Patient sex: M
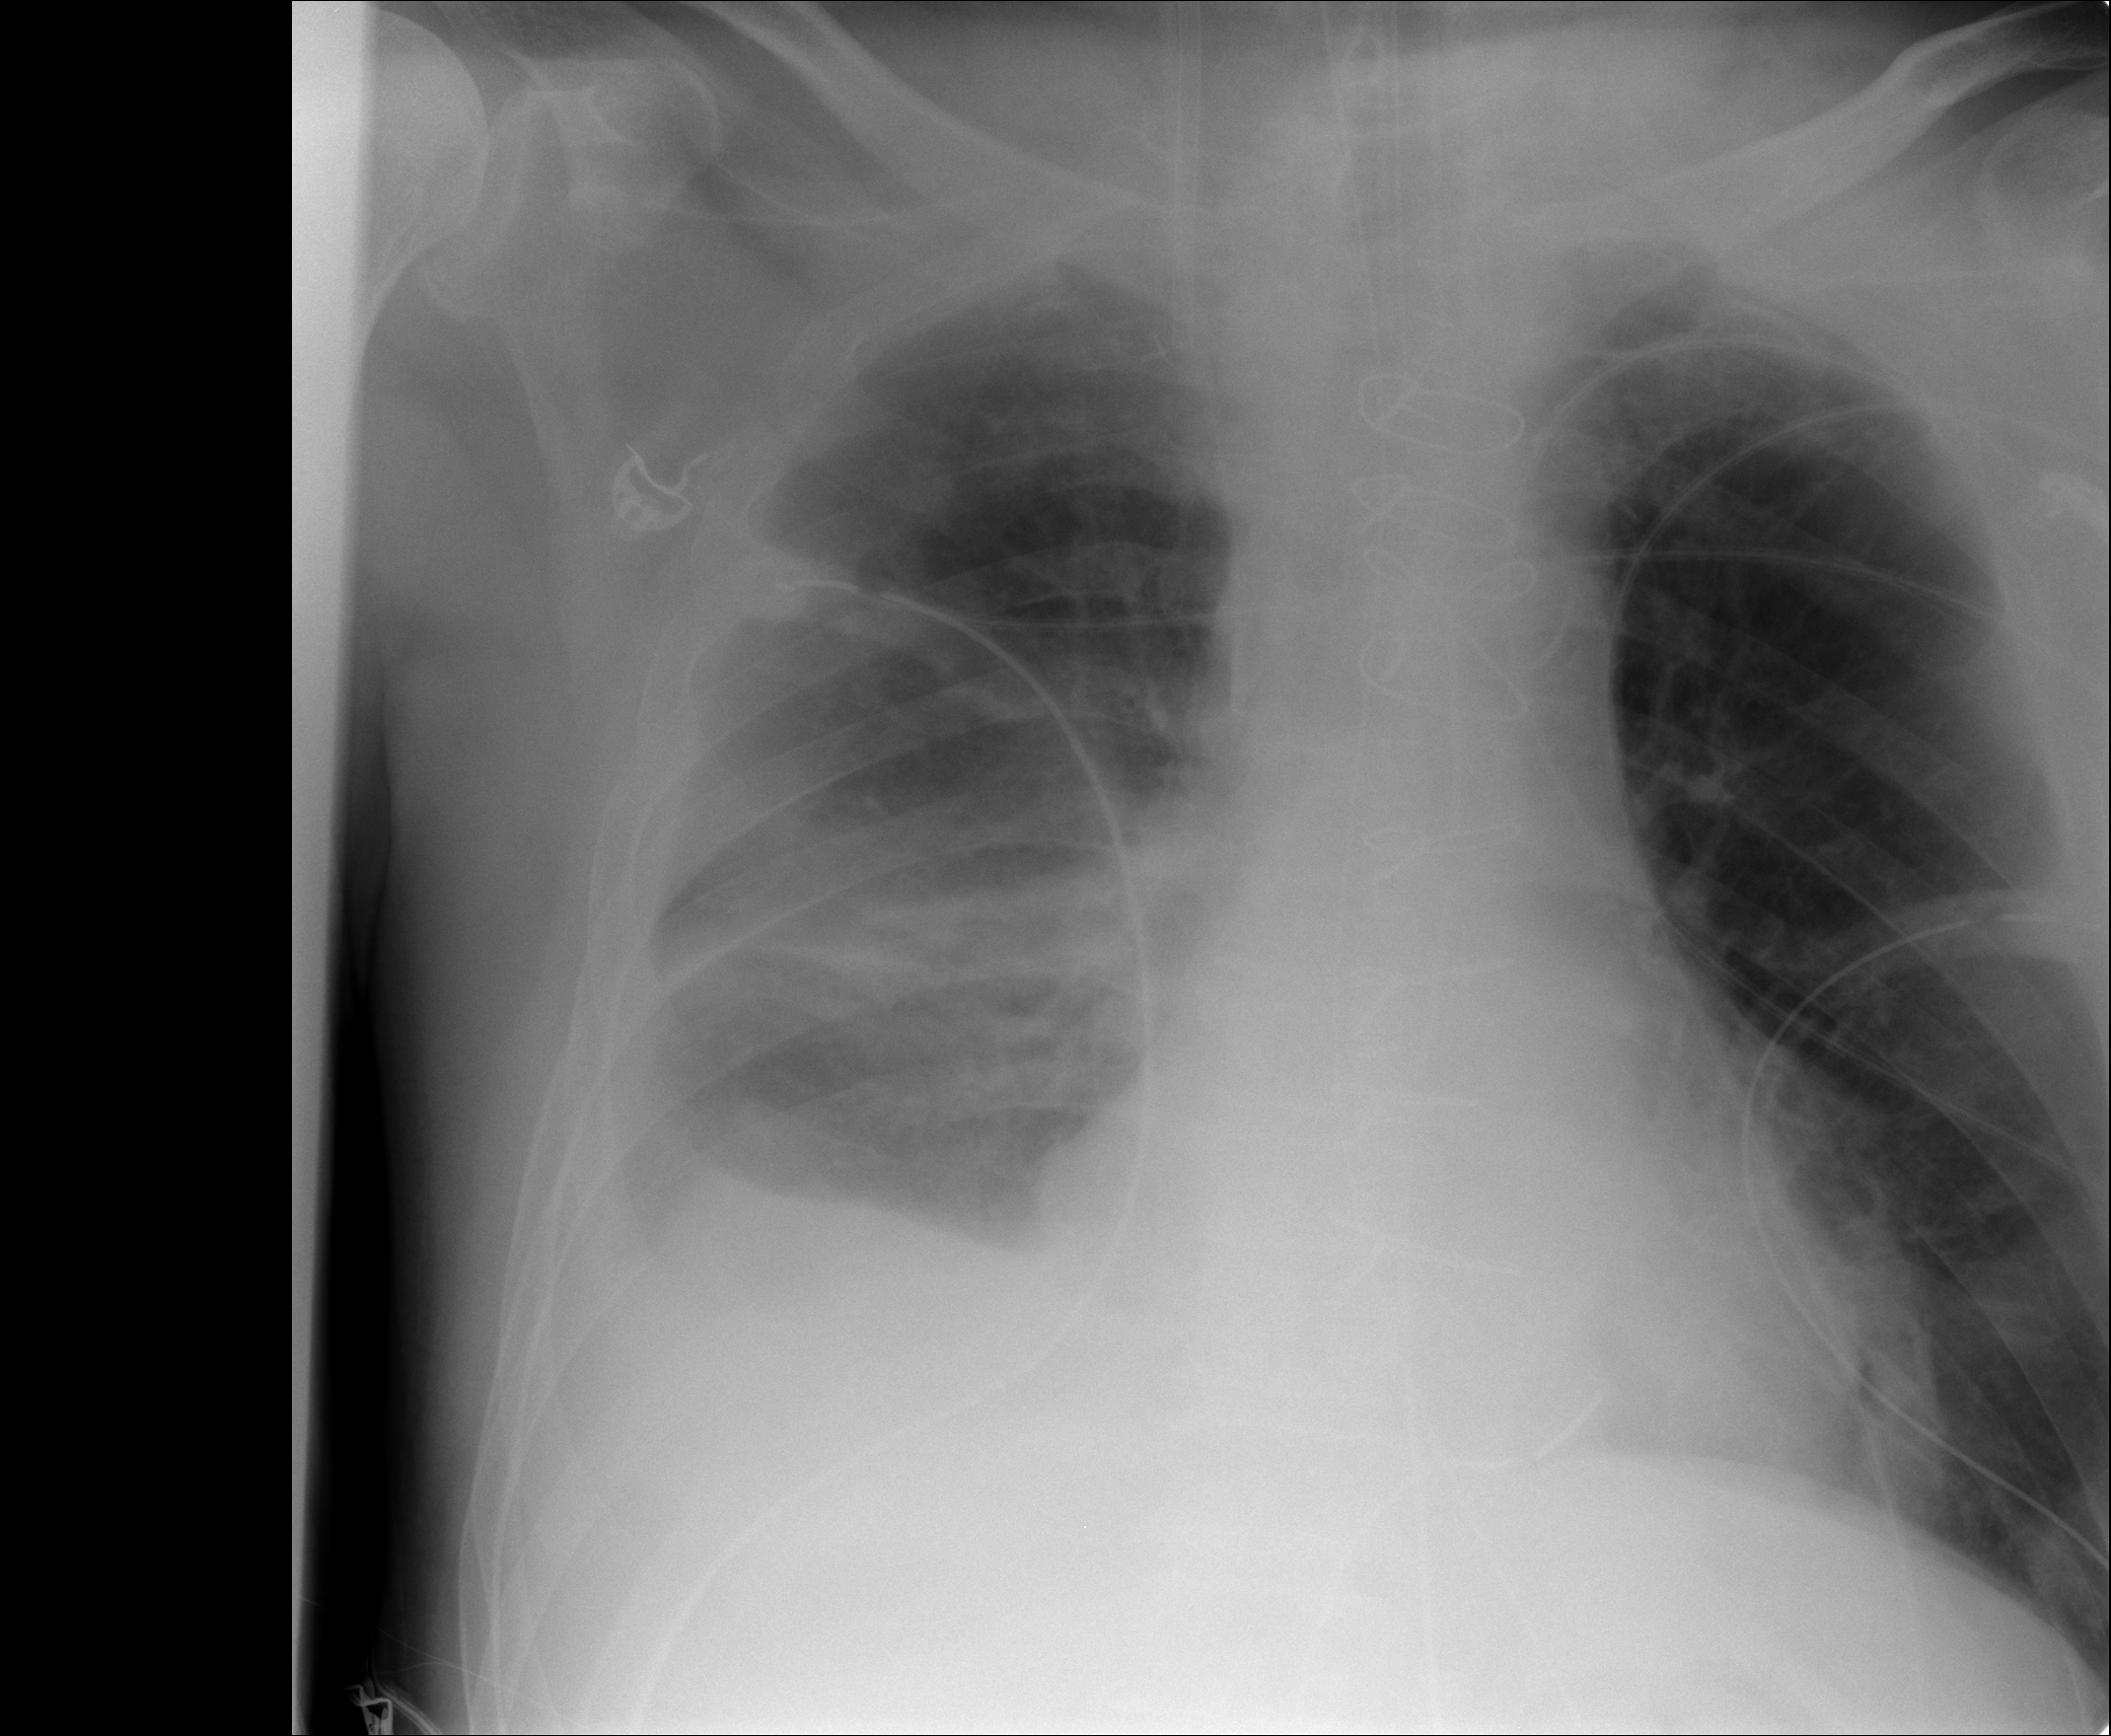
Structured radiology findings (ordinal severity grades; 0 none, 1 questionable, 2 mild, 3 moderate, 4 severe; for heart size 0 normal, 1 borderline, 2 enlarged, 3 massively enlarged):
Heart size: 0
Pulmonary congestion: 0
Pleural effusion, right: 2
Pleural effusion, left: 0
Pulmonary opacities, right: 0
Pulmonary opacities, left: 0
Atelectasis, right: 3
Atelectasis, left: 0